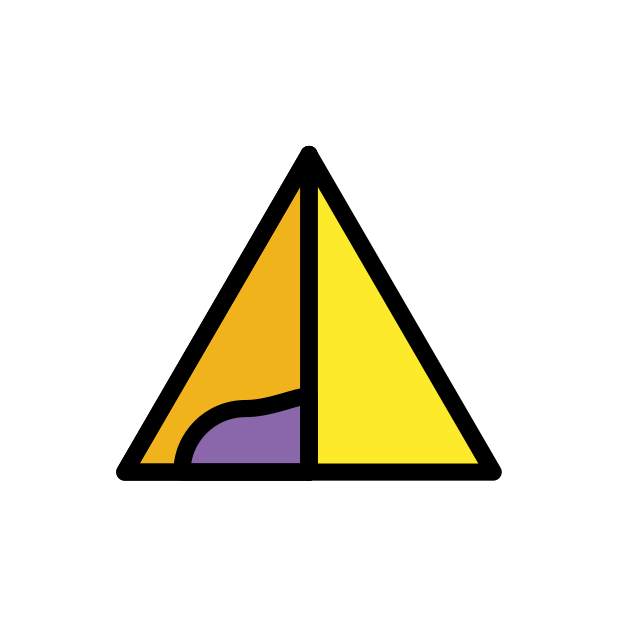
tent